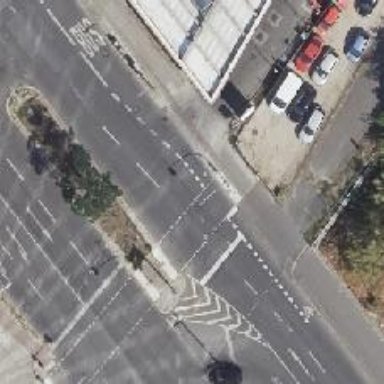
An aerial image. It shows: Road crossing with traffic signals.